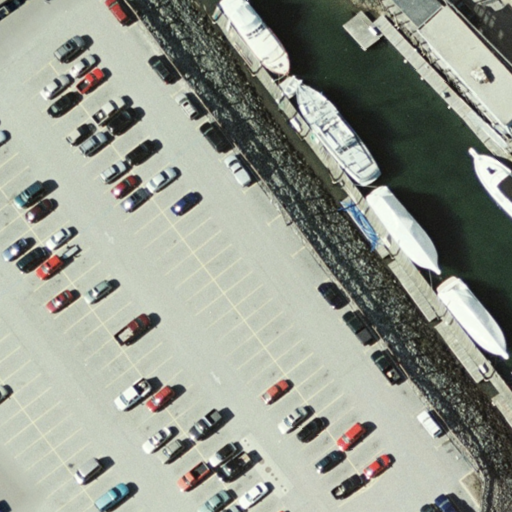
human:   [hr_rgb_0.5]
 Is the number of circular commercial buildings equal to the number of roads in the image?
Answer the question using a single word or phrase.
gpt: no

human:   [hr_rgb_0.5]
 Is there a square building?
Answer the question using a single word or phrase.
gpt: no

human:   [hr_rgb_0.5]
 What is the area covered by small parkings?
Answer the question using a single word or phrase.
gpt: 0m2

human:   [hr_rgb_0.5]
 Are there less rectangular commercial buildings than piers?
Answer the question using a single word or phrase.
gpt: yes

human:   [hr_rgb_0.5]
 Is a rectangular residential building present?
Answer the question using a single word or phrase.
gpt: yes

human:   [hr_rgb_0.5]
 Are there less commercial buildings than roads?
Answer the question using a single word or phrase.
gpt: yes

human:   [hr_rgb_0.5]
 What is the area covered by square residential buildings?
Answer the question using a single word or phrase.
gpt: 0m2

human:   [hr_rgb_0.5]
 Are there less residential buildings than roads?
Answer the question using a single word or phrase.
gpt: yes

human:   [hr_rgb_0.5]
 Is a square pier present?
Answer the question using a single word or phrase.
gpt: no

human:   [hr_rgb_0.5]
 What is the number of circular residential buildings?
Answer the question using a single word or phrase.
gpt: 0

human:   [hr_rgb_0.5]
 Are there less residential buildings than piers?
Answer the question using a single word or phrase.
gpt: no

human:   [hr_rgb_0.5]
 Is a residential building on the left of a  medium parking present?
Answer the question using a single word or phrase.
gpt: no

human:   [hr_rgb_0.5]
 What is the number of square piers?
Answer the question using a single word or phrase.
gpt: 0

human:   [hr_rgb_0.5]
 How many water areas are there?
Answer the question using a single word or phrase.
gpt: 0

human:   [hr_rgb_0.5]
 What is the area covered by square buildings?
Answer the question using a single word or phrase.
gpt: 0m2

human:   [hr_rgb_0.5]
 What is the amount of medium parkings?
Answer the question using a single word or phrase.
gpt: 0

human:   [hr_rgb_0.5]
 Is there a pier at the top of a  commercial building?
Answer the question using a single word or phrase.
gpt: no

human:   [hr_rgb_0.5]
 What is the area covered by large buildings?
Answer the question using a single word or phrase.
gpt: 0m2

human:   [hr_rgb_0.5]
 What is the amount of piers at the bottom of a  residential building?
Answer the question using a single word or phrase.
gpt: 0

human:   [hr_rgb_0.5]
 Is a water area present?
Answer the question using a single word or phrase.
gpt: no

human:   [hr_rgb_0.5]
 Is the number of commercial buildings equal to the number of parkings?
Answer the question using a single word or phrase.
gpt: no

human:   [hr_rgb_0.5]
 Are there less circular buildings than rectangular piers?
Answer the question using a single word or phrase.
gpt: no

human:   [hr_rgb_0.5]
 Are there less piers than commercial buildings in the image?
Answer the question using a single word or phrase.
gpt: no

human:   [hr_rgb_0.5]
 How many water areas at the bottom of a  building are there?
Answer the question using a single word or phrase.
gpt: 0

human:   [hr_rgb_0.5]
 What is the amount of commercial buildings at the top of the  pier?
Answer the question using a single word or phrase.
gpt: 0

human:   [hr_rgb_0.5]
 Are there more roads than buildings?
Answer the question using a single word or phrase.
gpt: yes

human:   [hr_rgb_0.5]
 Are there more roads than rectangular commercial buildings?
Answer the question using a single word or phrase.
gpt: yes

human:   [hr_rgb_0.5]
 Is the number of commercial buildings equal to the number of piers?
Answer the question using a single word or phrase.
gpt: no

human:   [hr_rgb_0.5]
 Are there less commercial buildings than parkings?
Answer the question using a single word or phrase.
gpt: yes

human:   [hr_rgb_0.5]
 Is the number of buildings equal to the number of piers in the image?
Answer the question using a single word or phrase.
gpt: no

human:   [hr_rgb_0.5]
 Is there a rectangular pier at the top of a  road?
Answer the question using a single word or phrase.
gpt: no

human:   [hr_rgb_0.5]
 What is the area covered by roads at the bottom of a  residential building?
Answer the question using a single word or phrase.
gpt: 0m2

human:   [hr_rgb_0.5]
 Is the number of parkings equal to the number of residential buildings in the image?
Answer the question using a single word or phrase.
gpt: no

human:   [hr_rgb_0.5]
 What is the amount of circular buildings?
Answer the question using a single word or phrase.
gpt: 0

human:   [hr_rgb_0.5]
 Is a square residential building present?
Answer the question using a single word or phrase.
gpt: no

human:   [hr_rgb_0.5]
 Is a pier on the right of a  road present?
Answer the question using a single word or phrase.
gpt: yes